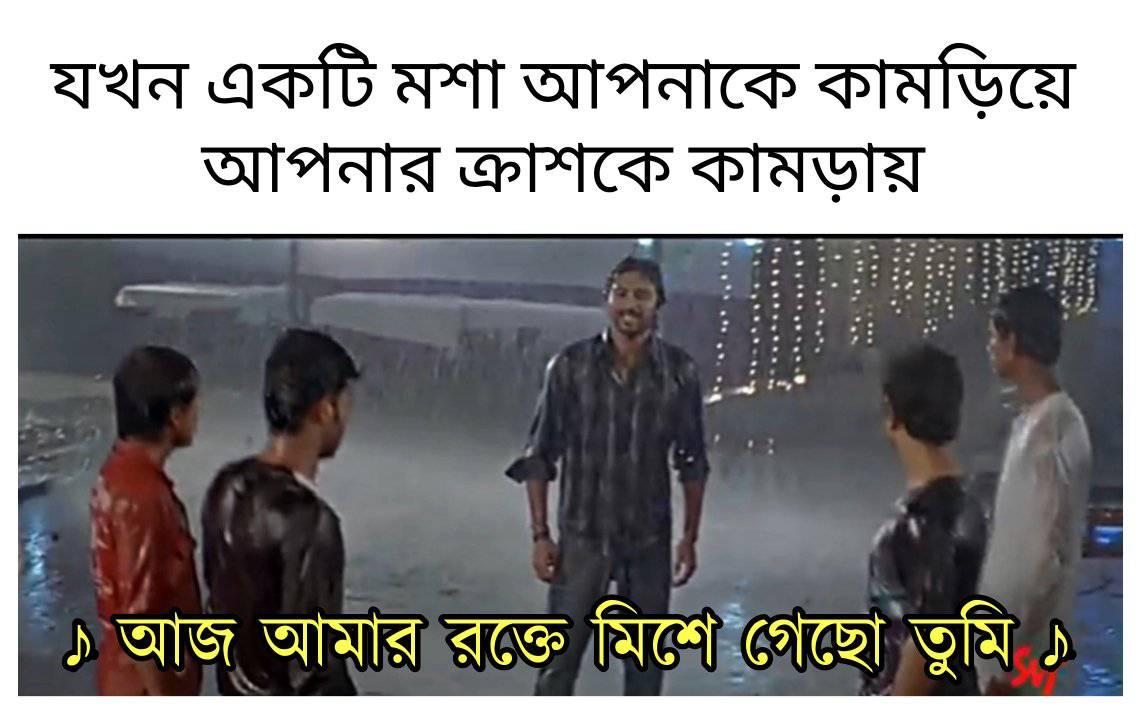
Caption: যখন একটি মশা আপনাকে কামড়িয়ে আপনার ক্রাশকে কামড়ায়     আজ আমার রক্তে মিশে গেছো তুমি
Label: non-hate